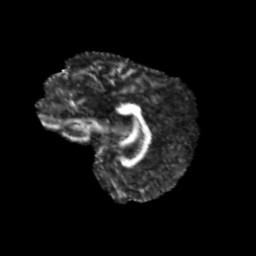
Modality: FA
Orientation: sagittal
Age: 12
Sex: male
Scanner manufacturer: siemens
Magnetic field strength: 3 T
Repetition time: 3.8 s
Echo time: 0.07 s